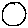
Label: moon